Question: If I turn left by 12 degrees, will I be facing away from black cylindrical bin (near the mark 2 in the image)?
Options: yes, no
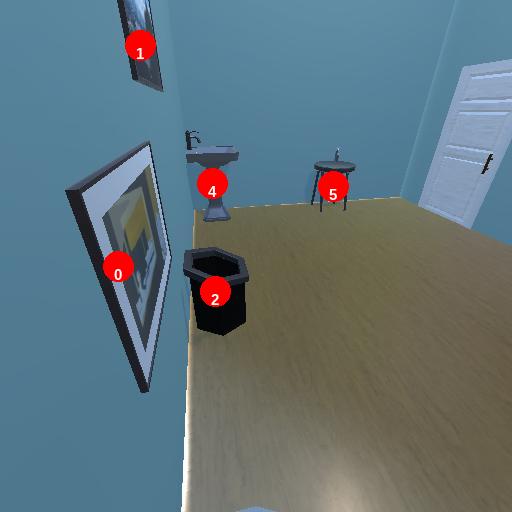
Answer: yes